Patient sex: F
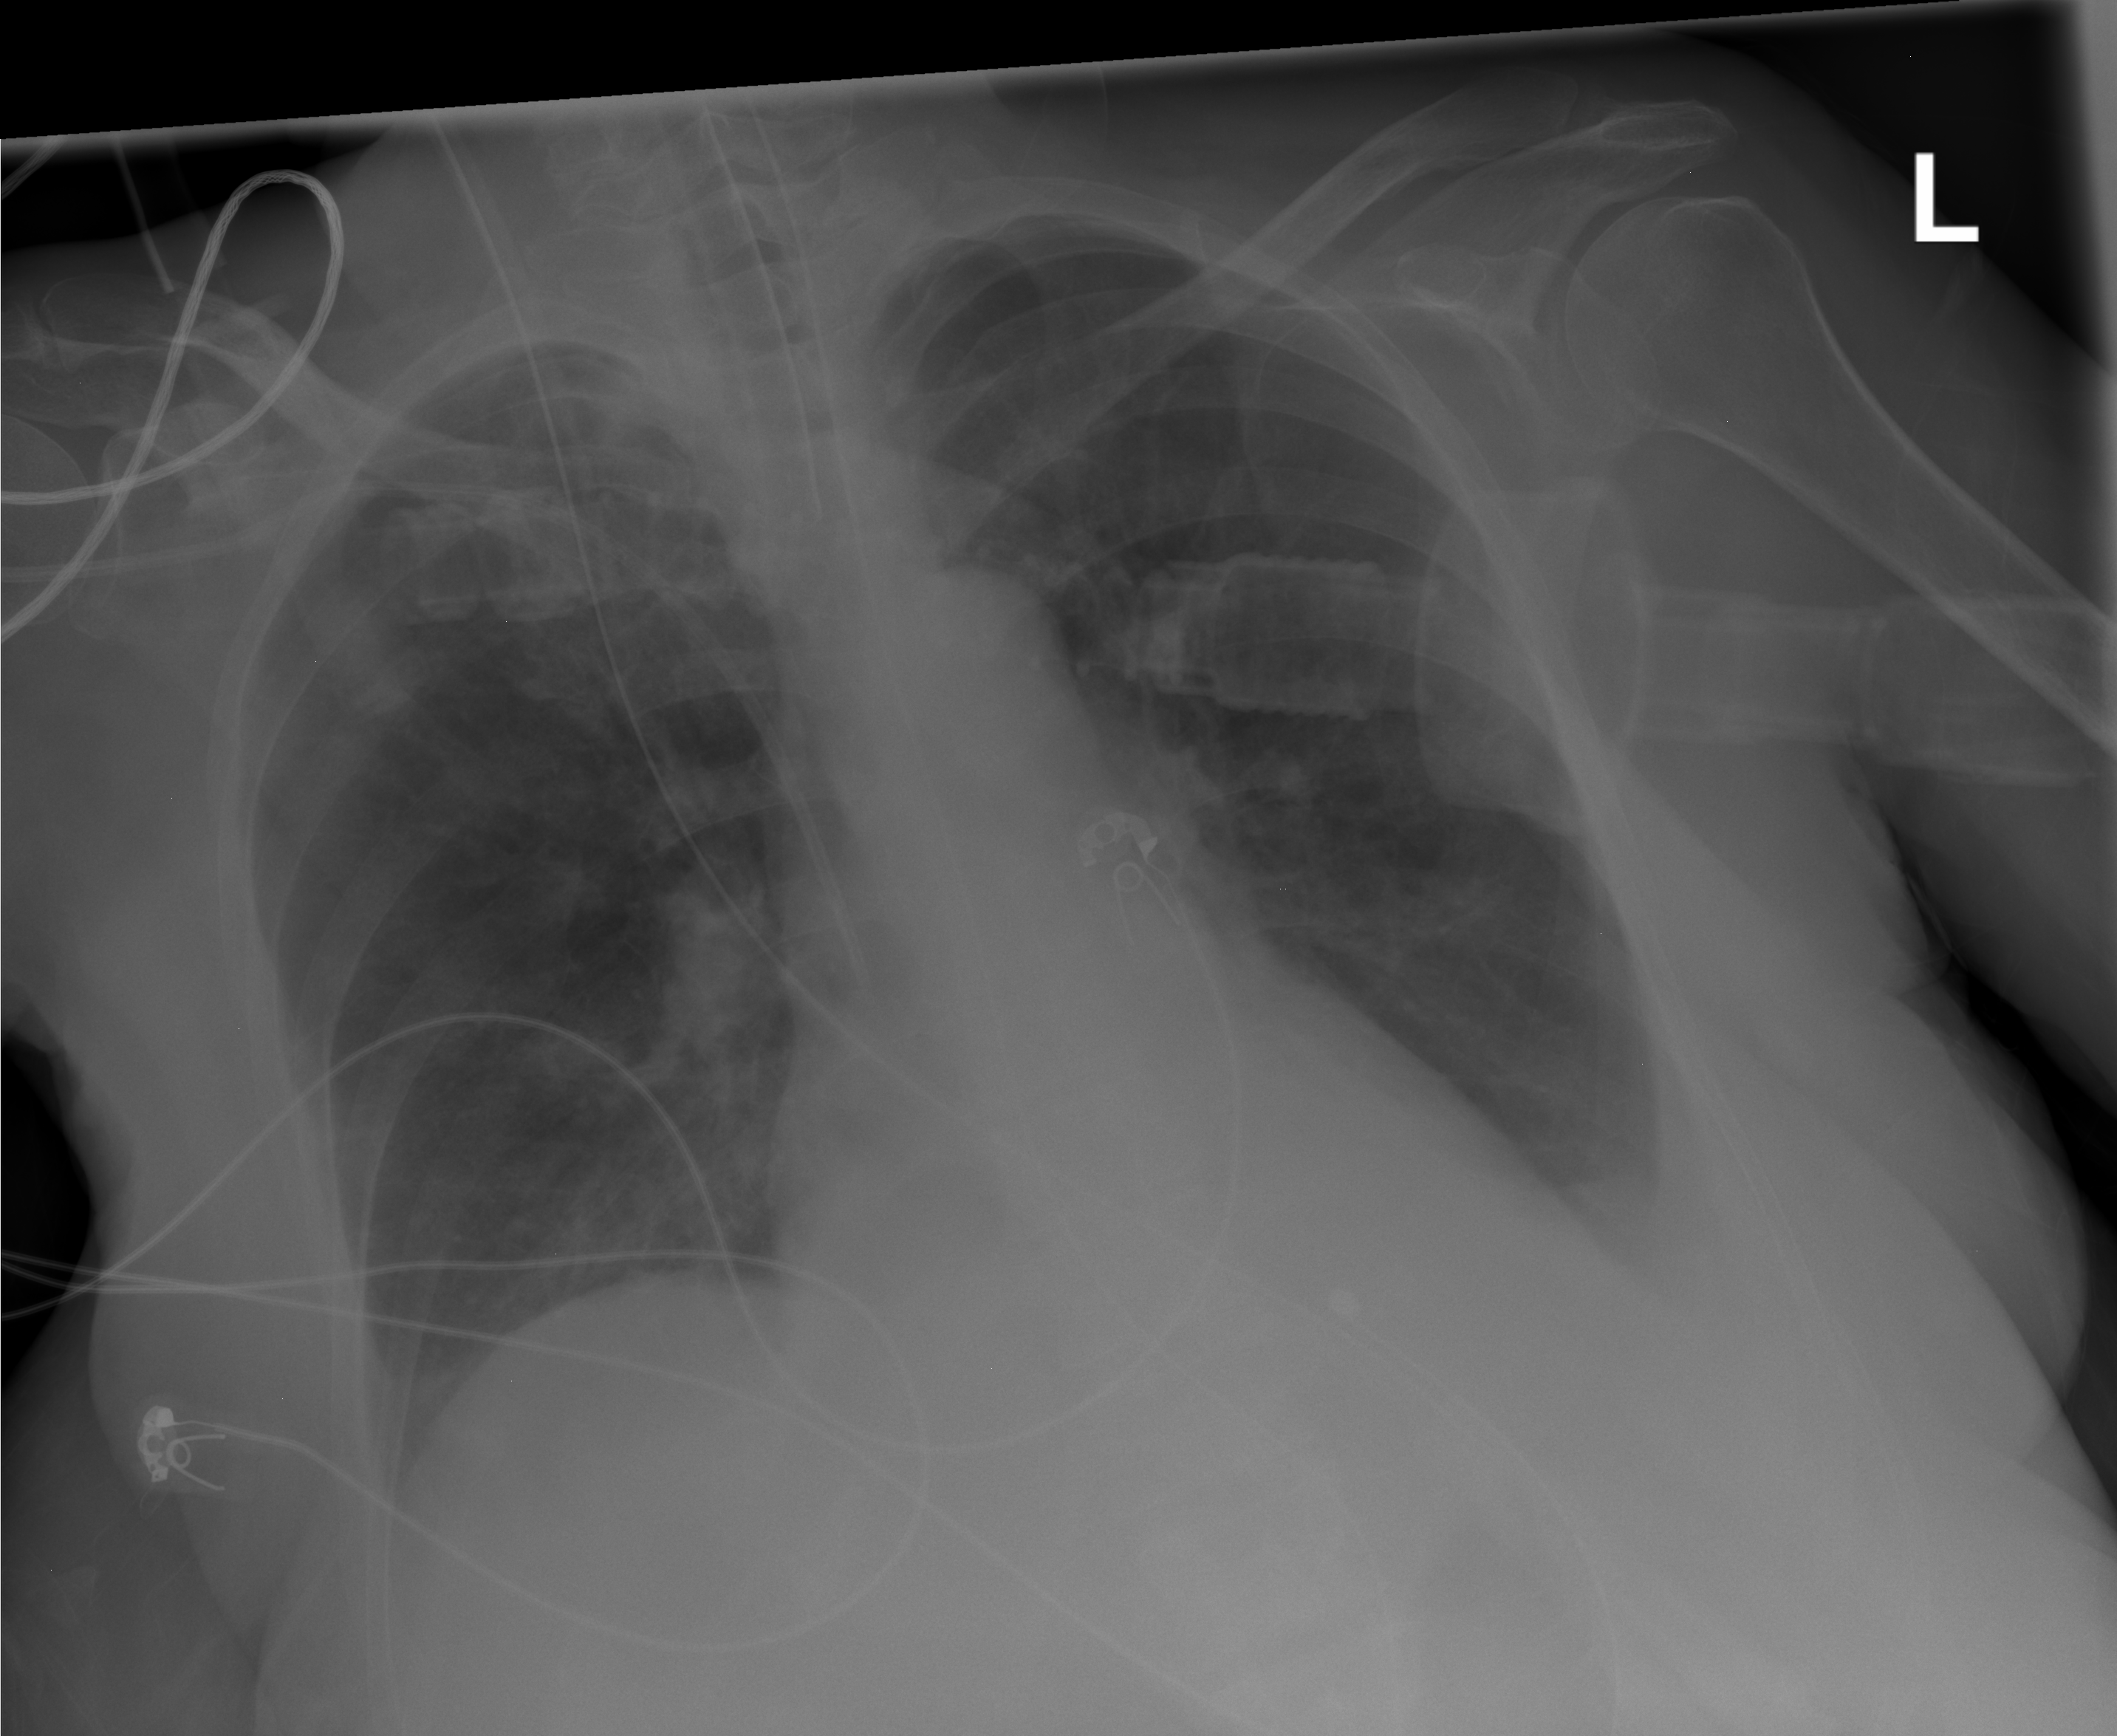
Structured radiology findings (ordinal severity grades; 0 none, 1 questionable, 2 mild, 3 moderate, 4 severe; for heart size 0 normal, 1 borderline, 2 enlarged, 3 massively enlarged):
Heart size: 2
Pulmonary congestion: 2
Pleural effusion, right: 0
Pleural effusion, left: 2
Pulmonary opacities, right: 2
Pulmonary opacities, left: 2
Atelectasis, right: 2
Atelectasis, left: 0